Question: After the <URL> installation for
1. Roslyn SDK Project Templates.vsix
2. Roslyn Syntax Visualizer.vsix
3. Install Roslyn Preview into Roslyn Experimental Hive.exe
in that order
a new project under Roslyn-> , I'm getting a warning message as shown below.

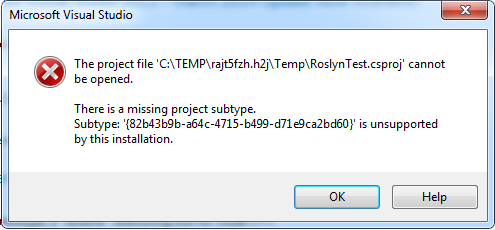
Answer: See this <URL>.